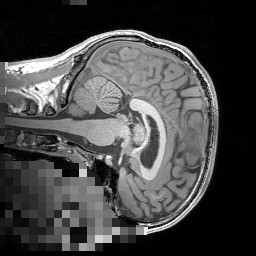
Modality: T1w
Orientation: sagittal
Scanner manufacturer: siemens
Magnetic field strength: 3 T
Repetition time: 1.5 s
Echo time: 0.00291 s